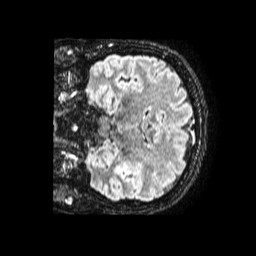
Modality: FLAIR
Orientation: coronal
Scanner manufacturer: philips
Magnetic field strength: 1.5 T
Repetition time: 4.8 s
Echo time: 0.3575 s